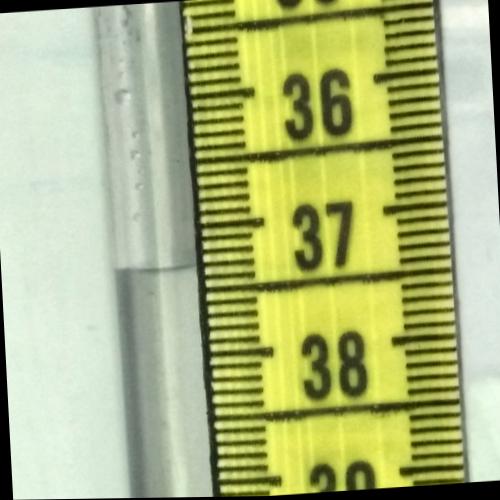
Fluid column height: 37.3 cm